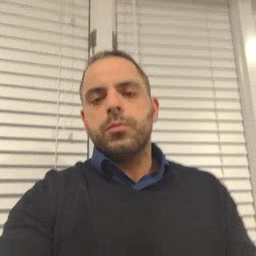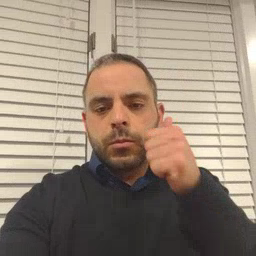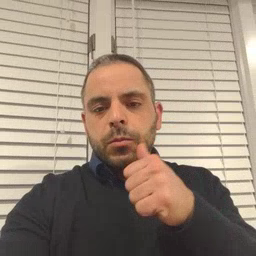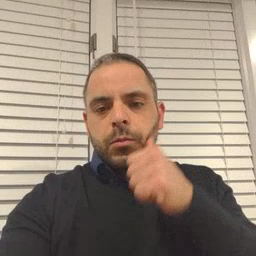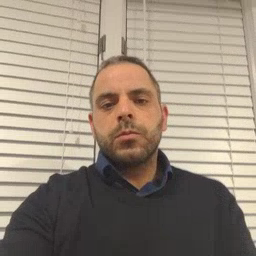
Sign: girl